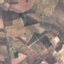
Land use / land cover class: PermanentCrop